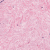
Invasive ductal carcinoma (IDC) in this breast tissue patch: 0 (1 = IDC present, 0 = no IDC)